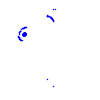
Particle: pion